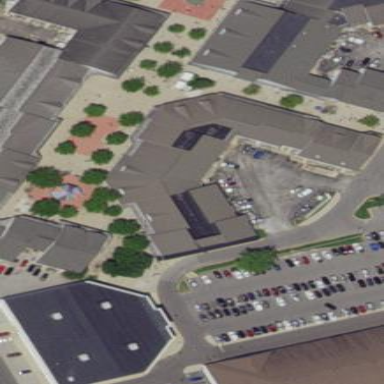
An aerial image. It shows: Retail building.